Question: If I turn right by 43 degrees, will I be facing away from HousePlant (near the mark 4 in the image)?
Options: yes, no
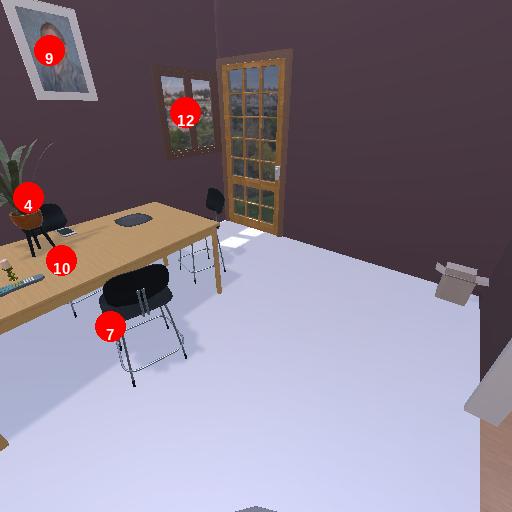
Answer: yes